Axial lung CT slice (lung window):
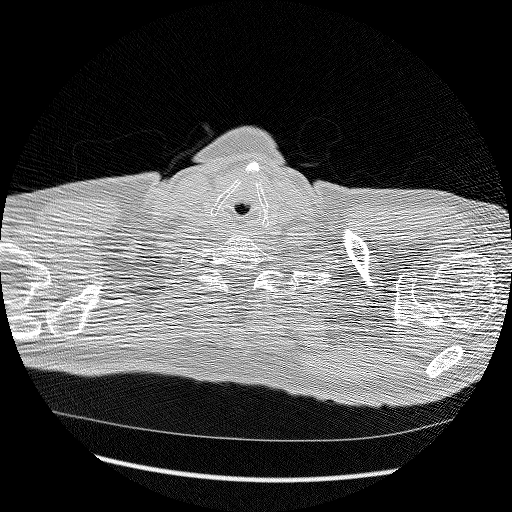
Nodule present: no